Question: I am trying to change r=the color of the back ground on app load. For this I have used something like this :
'''
public void onCreate(Bundle savedInstanceState) {
super.onCreate(savedInstanceState);
setContentView(R.layout.activity_main);
final View view= new View(getApplicationContext());
view.post(new Runnable() {
@Override
public void run() {
view.setBackgroundColor(Color.BLACK);
}
});
addListenerOnButton();
}
'''
This does not work. See the emulator screen shot below :

As you can see the back ground color is still white . Any ideas on what i can do to rectify this ?
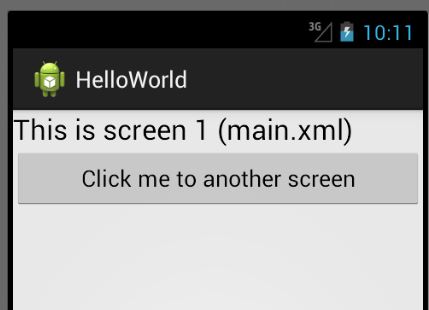
Answer: Simple. Try this way.
'''
this.findViewById(android.R.id.content).setBackgroundColor(Color.BLACK);
'''
For ex:
'''
public void onCreate(Bundle savedInstanceState) {
super.onCreate(savedInstanceState);
setContentView(R.layout.activity_main);
this.findViewById(android.R.id.content).setBackgroundColor(Color.BLACK);
}
'''
Here 'findViewById(android.R.id.content)' will return 'ContentView' of current activity. Then you can set background for this view.
I hope this will help you.